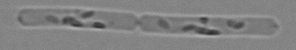
Label: Dactyliosolen_fragilissimus